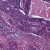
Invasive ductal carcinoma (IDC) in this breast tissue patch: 1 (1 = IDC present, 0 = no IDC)